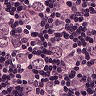
Metastatic tissue present: yes